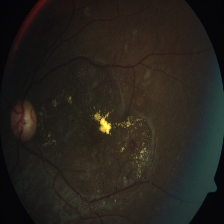
Diabetic retinopathy grade: Severe